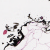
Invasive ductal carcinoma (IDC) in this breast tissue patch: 0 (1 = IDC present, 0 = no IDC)